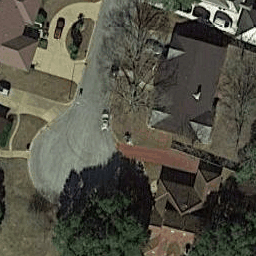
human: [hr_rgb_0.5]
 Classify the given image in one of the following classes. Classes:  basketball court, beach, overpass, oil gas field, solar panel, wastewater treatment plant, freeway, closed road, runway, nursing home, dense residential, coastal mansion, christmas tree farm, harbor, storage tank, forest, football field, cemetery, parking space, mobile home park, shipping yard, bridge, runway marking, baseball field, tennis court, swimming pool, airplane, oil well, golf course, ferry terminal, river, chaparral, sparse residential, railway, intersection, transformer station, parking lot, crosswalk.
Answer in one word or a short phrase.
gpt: closed road